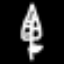
Label: diamond